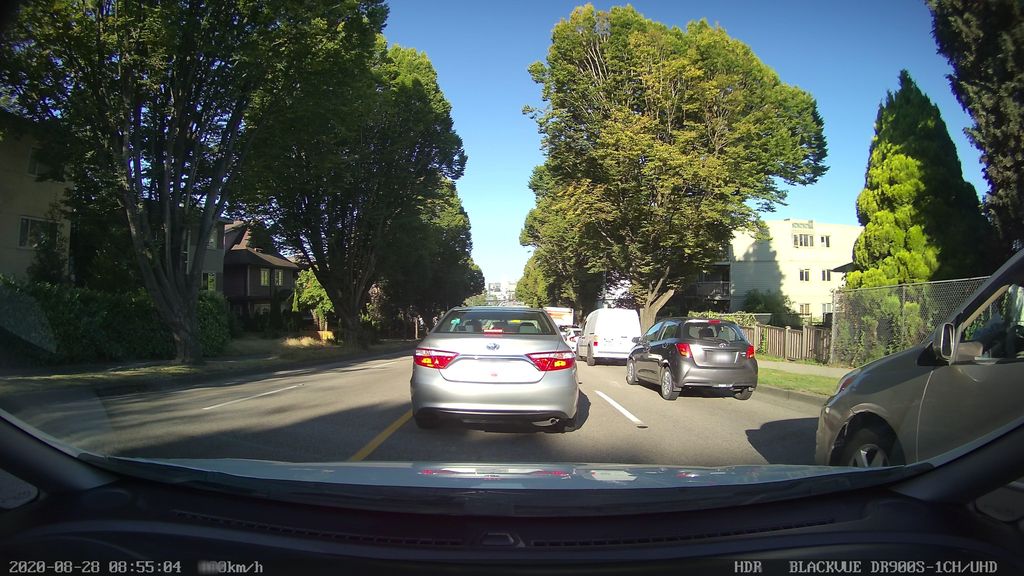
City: vancouver